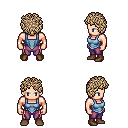
a pixel art fantasy rpg character, male body template, human, light skin, blue vest, magenta pants, white blonde curly afro hairstyle, brown shoes, four views (front, back, left, right), 2x2 character sprite sheet, small pixel art, hard edges, no anti-aliasing